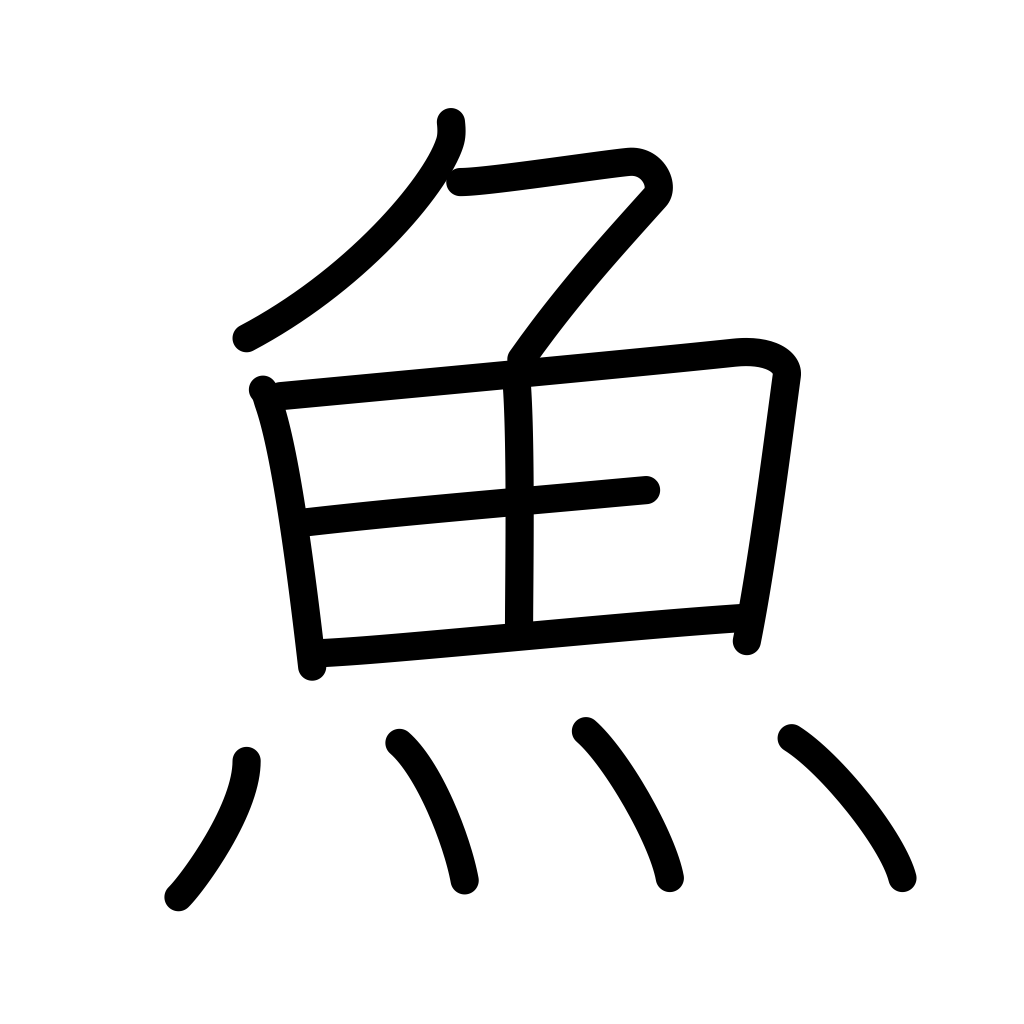
Meaning: fish